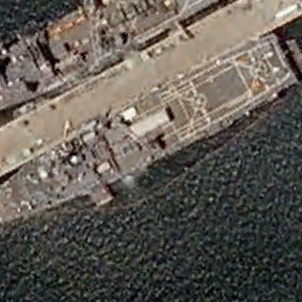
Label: combat